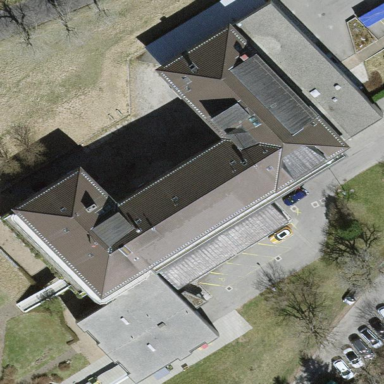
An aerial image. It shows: Hospital building.